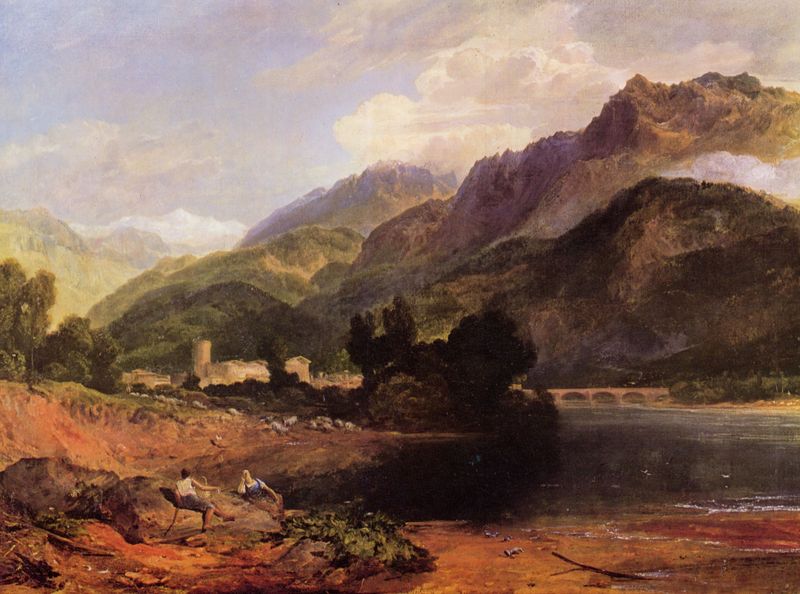
Titel: Blick auf das Schloss St. Michael, in der Nähe von Bonnewille, Savoy
Künstler: William Turner
Standort: Philadelphia (Pennsylvania)
Institution: John G. Johnson Collection
Schlagwörter: baum, berg, blau, dunkel, felsen, gemälde, himmel, mann, schatten, wasser, weiß, wolken, bäume, fluss, frauen, grün, landschaft, menschen, mädchen, sand, see, sitzen, stadt, teich, ufer, äste, frau, holz, kleid, licht, männer, orange, schwarz, dach, gebäude, haus, rot, schnee, tiere, wolke, malerei, hemd, hose, falten, stein, steine, öl, ast, bach, erde, horizont, häuser, hügel, natur, spiegelung, strauch, brücke, busch, büsche, gewässer, kirche, sonne, sträucher, sitzend, paar, pflanzen, tal, wald, stock, turm, gischt, wellen, liegen, bogen, ort, fischer, jungen, berge, fels, gebirge, gletscher, hang, dorf, dächer, nebel, herde, landschaftsmalerei, rast, figuren, strom, ölgemälde, querformat, junge, liegend, bögen, ruine, burg, wälder, stöcke, liebespaar, blauer himmel, viadukt, maria, madonna, schafe, hirten, hochnebel, brückenpfeiler, rhein, kastell, wellwn, gipfle, liebelei, baum7, lactans